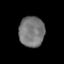
Tissue: prostate
Cell type: Endothelial cells
Senescence score: 0.3023
Nuclear area (px): 755
Mean DAPI intensity: 120.774